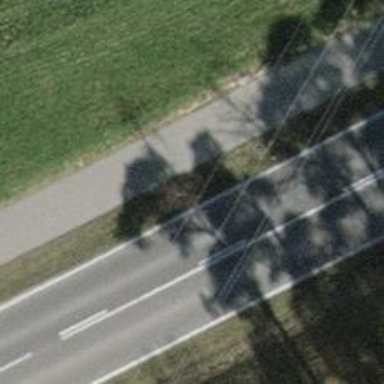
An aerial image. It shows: Tree-lined avenue.